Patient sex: M
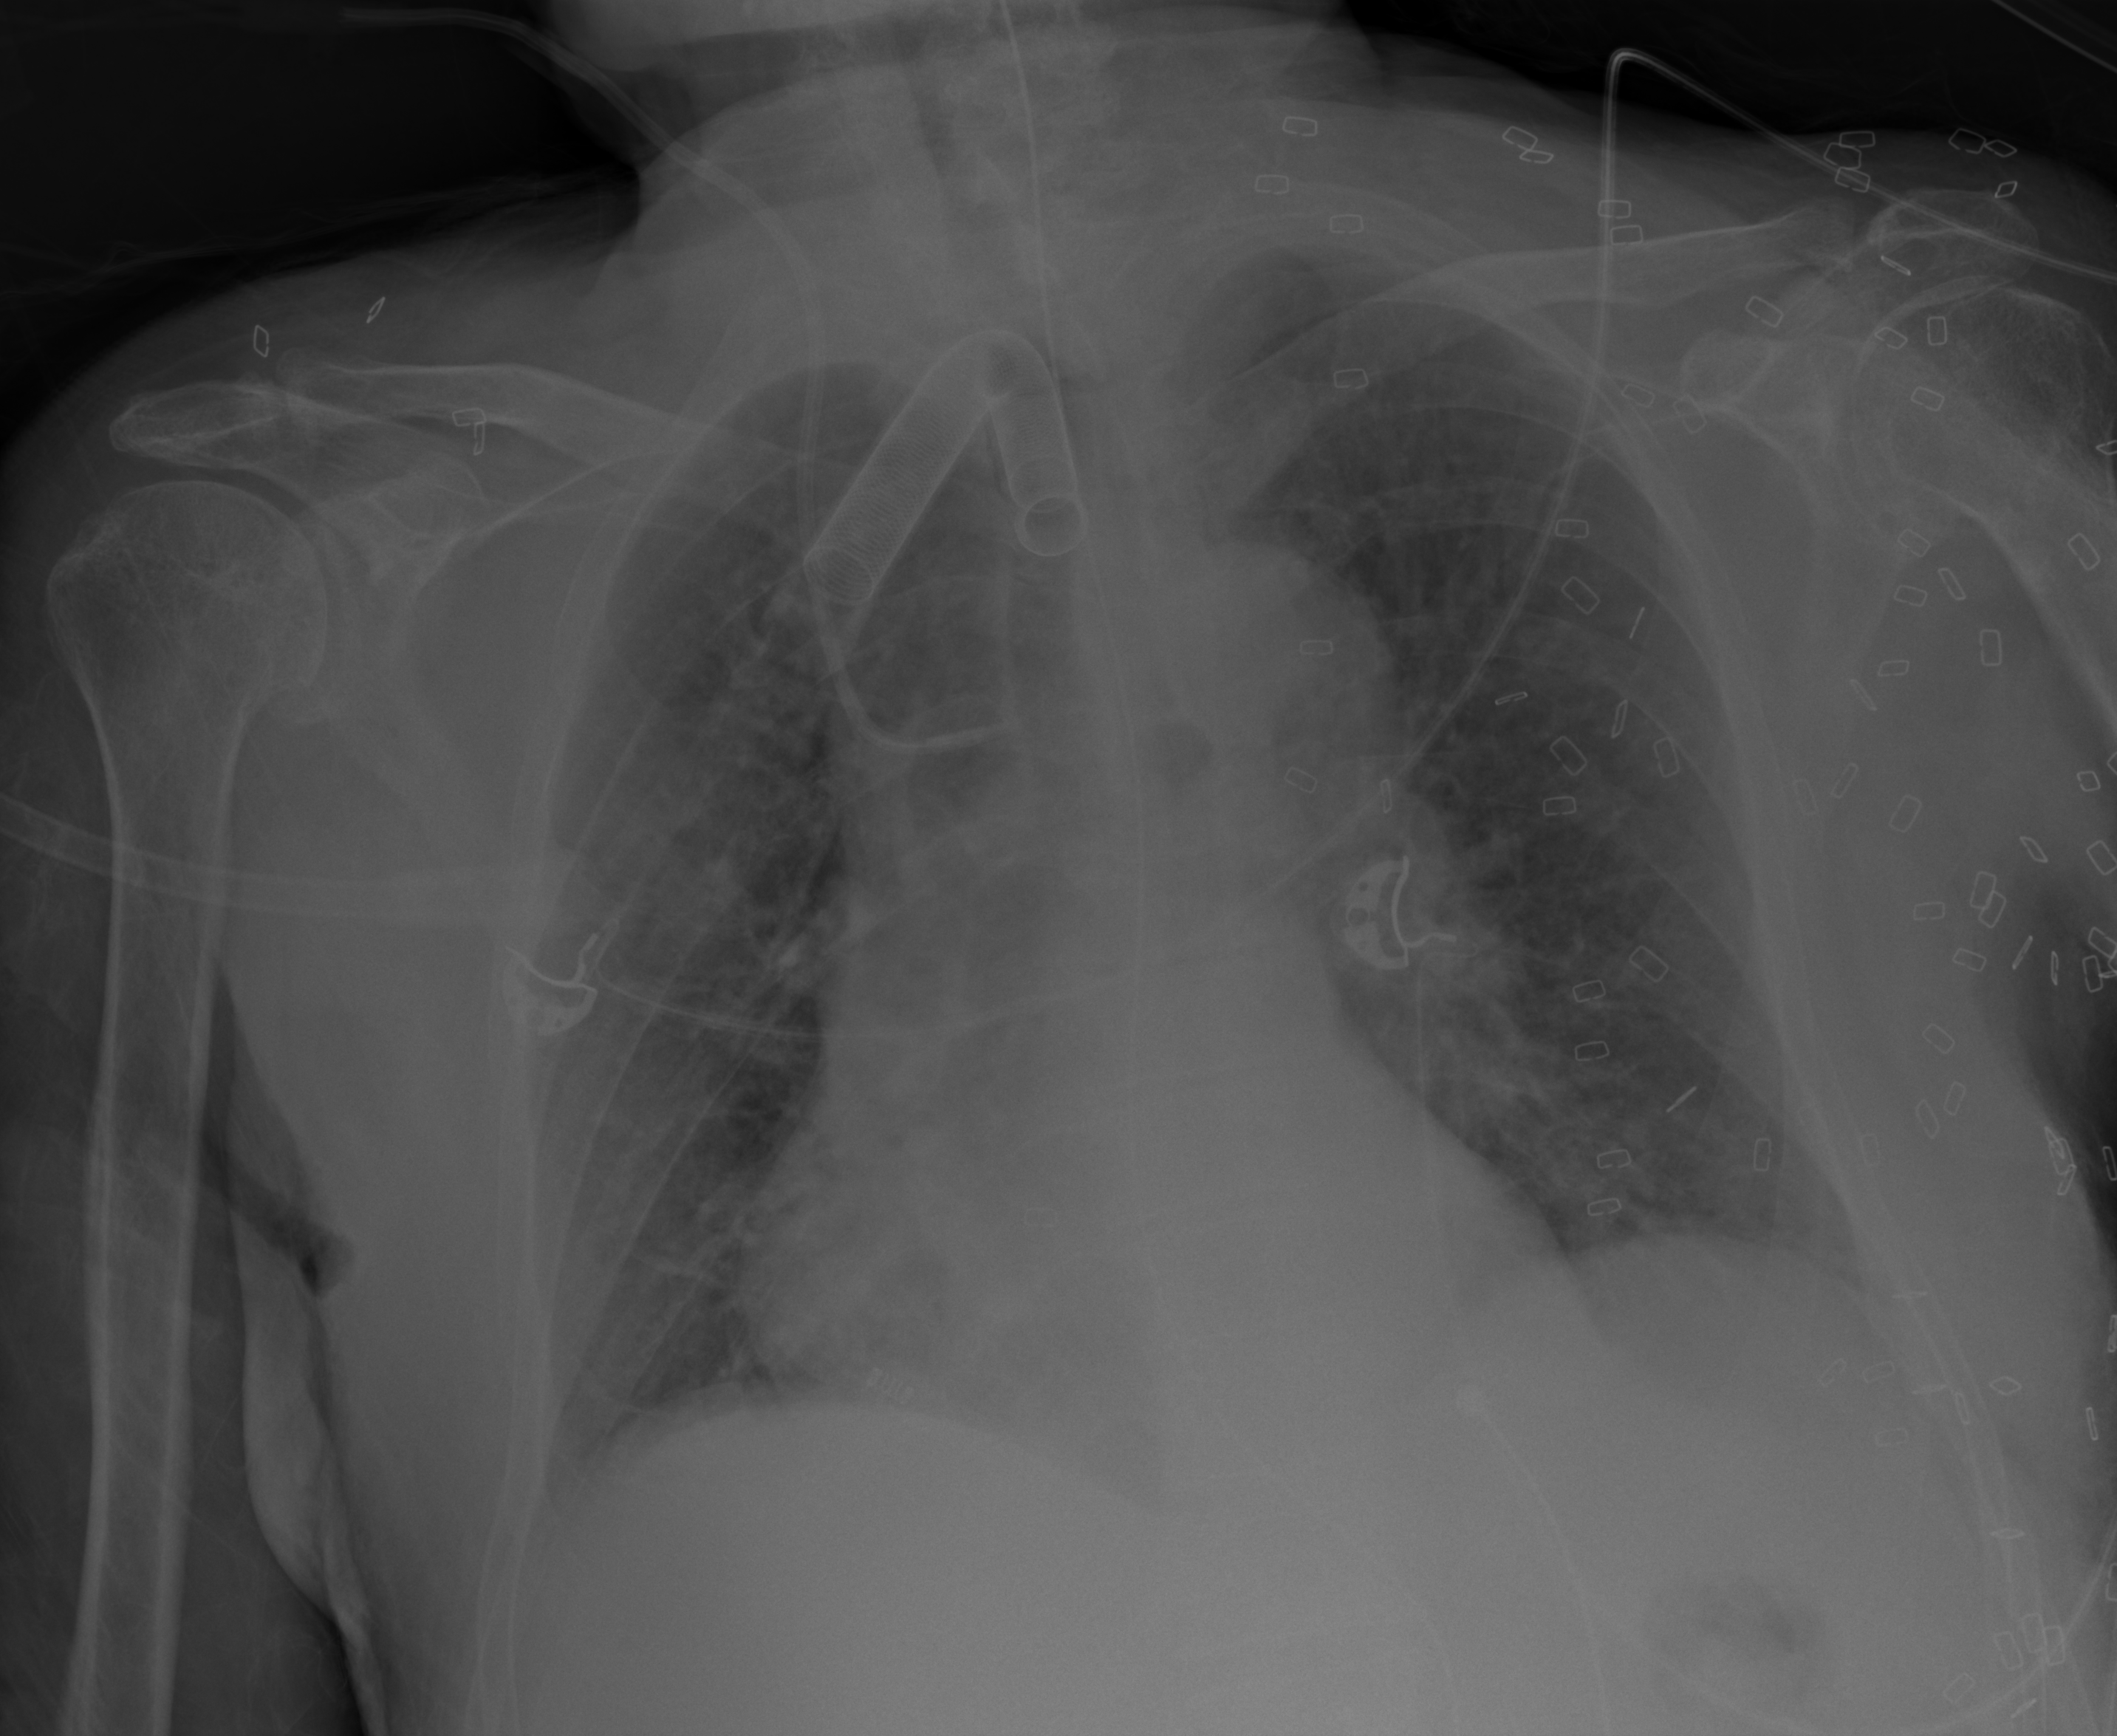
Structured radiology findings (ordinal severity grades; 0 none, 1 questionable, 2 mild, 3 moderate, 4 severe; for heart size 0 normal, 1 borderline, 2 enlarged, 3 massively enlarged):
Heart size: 0
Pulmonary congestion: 2
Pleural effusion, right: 2
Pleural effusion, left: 2
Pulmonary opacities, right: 2
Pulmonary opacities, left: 2
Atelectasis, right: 2
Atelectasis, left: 2